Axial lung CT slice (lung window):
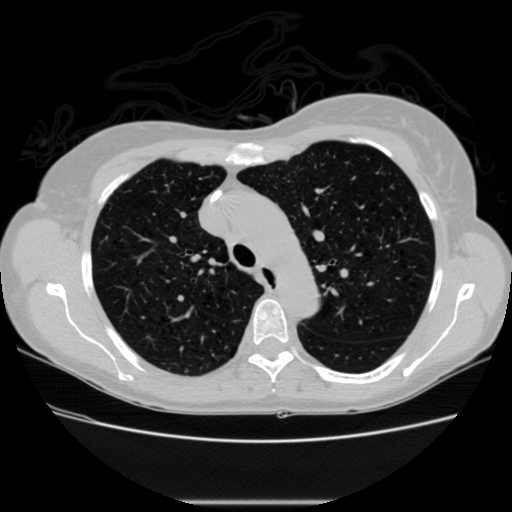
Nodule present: no